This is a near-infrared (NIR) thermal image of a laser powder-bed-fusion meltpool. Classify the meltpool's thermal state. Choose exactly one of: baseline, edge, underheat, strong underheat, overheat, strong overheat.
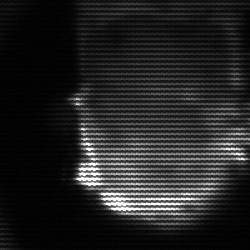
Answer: baseline